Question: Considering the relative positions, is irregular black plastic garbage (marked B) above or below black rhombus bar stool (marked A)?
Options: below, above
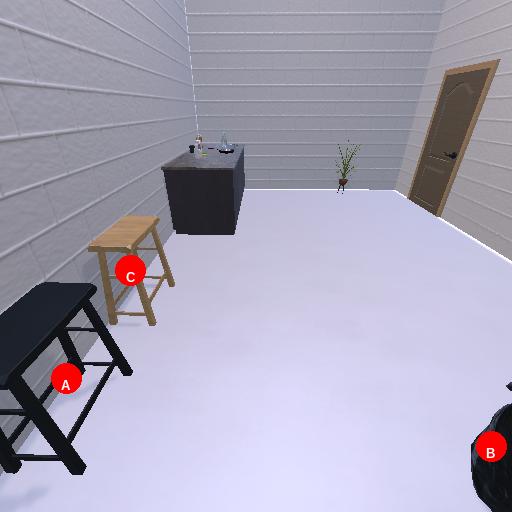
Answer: below